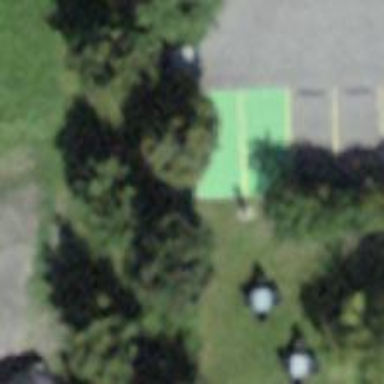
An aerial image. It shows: Charging station.